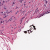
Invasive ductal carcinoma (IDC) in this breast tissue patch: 0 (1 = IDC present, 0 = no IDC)